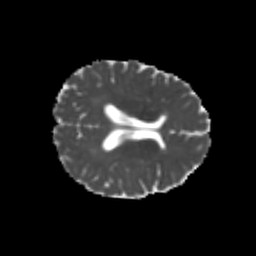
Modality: MD
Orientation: axial
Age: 24
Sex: female
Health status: healthy
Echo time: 0.074 s